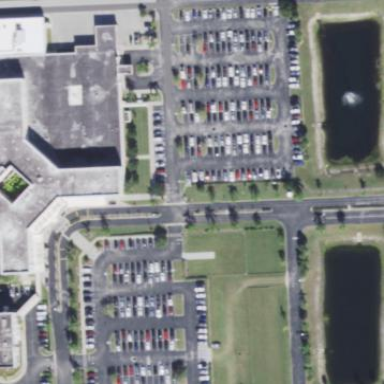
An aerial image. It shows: Parking area.